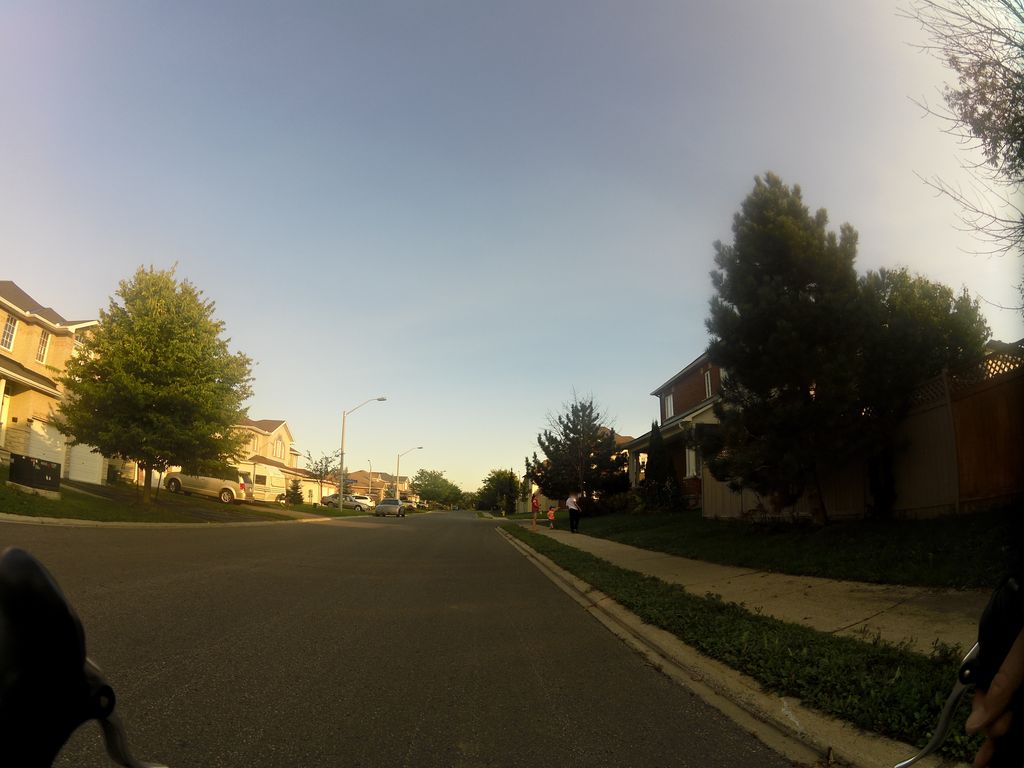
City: ottawa-gatineau